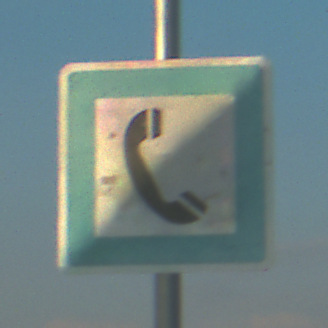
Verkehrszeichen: Fernsprecher
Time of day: SunriseSunset
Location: Outdoor (RoadRail)
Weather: PartlyCloudy
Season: NotSpecified
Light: Natural